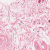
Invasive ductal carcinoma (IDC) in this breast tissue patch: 0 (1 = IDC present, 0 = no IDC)